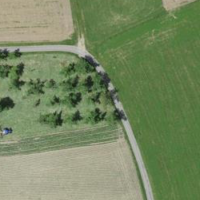
EUNIS habitat code: 52
Species observed at this site:
Fumaria officinalis